Question: I am experiencing something strange. Having a domain <URL> class with one property that is nullable:true and another that is nullable:false I expect to have the first one being render in generated view with * in the label * and the other without it. But both do not show it. I have other domain properties that have the indicator displayed.
Is this a bug or how do I change the behavior?
I do not use any plugin for this.
Many thanks
Sebastian
'''
class Item {
String req = "abc"
String notreq
int ammount = 1
static constraints = {
req nullable:false
notreq nullable:true
}
}
'''

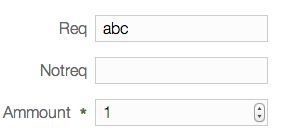
Answer: Looking at the <URL> it looks like String properties are only considered "required" if they are 'blank:false' as well as 'nullable:false'.